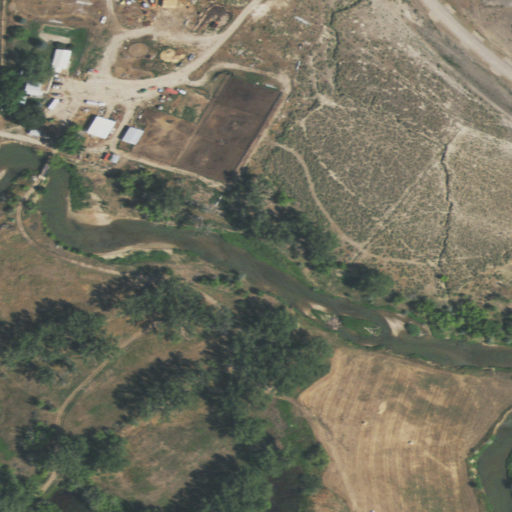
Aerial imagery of valley in Wyoming named Massey Draw containing shrub, herbaceous wetlands, pasture, woody wetlands, medium intensity development, open water, low intensity development, open development, high intensity development, and cultivated crops